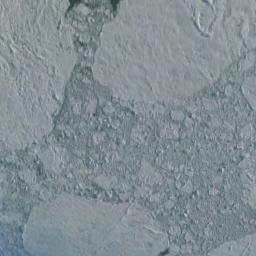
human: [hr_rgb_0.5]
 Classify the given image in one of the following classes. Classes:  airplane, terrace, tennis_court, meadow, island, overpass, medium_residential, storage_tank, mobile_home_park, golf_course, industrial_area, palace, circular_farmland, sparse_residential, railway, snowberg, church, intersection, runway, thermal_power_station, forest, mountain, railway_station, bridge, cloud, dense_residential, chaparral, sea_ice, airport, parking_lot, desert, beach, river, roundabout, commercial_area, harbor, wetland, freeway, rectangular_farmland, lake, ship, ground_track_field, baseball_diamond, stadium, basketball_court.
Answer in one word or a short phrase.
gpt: sea_ice